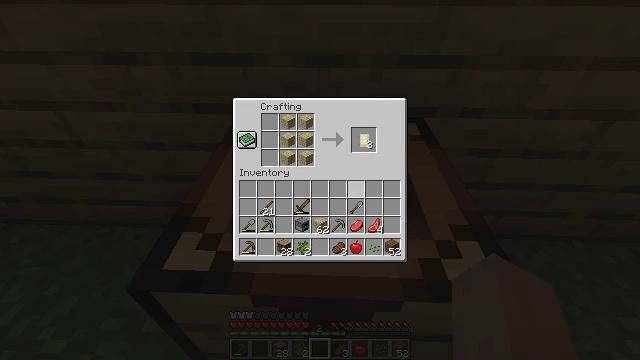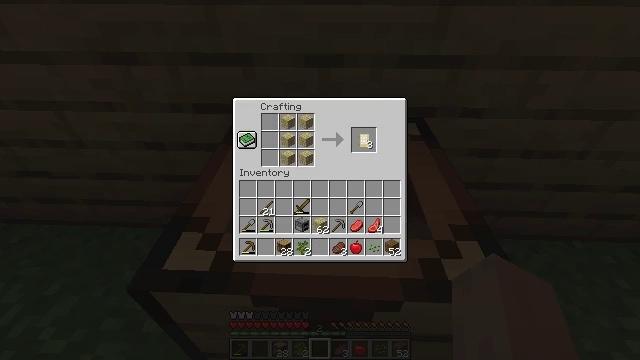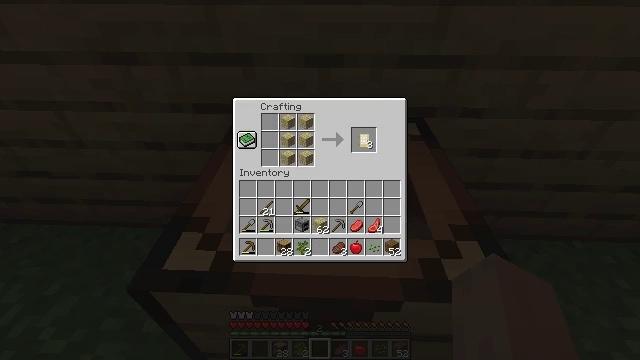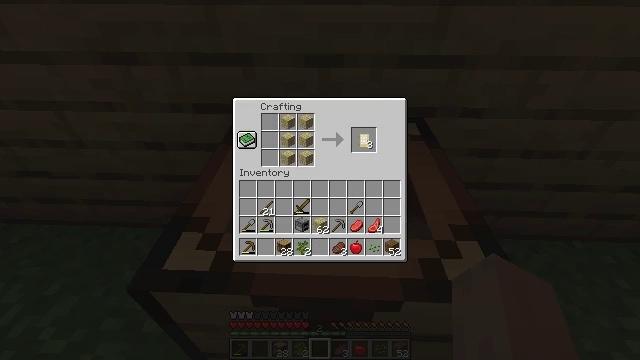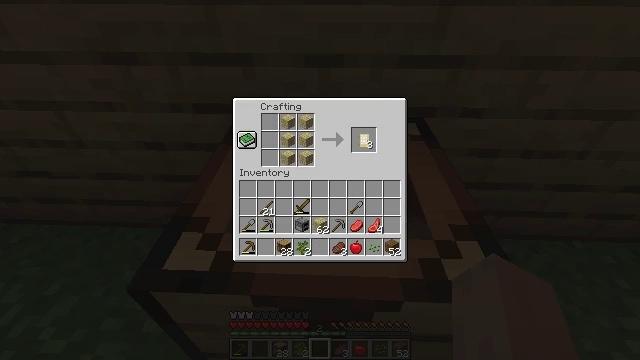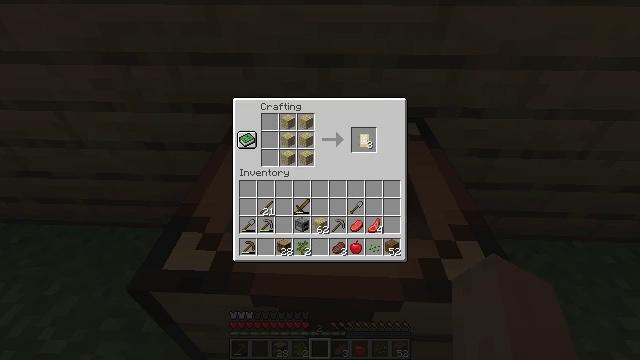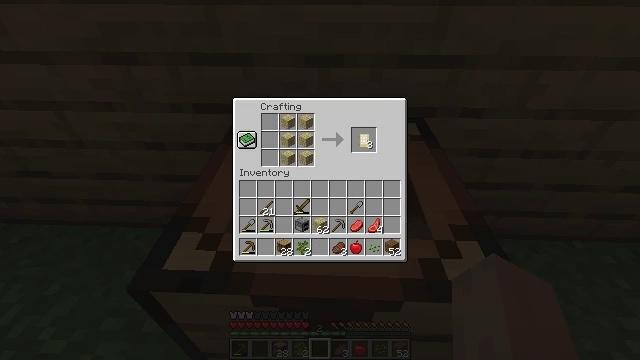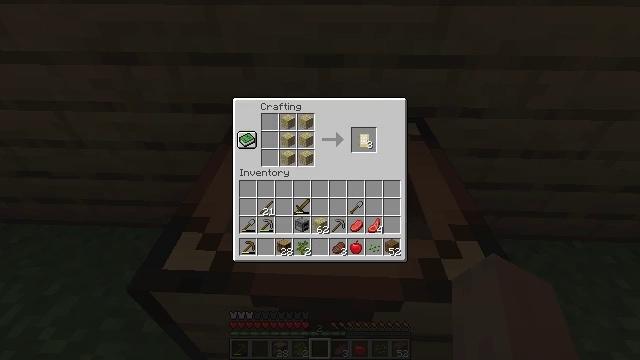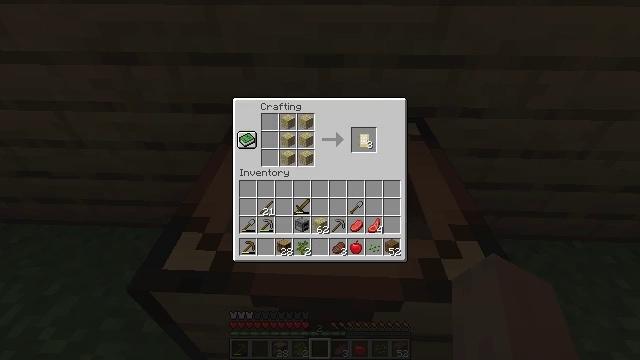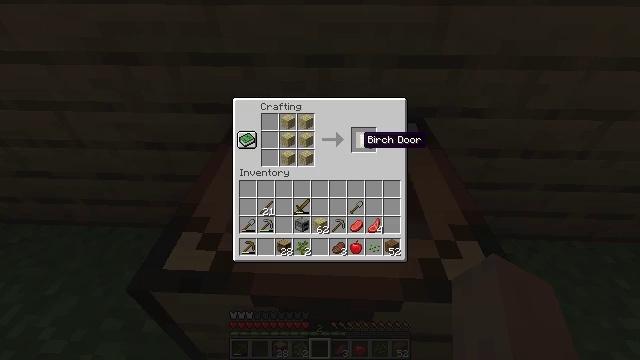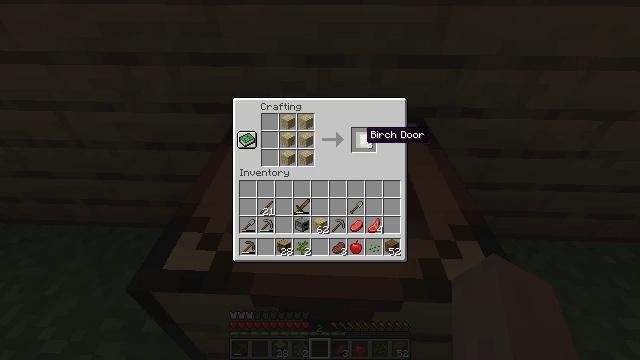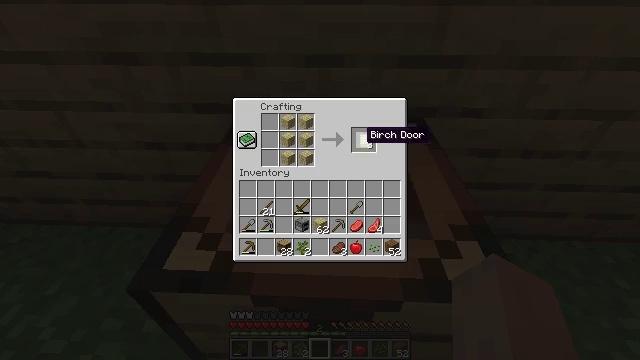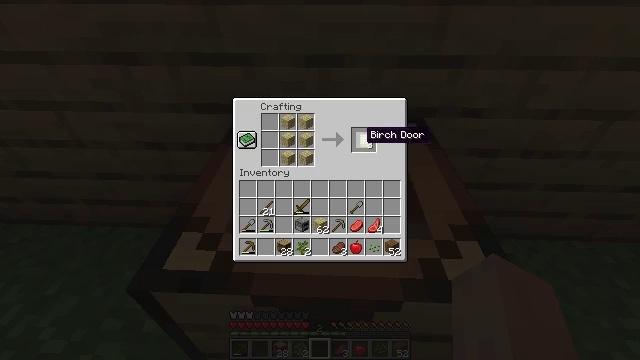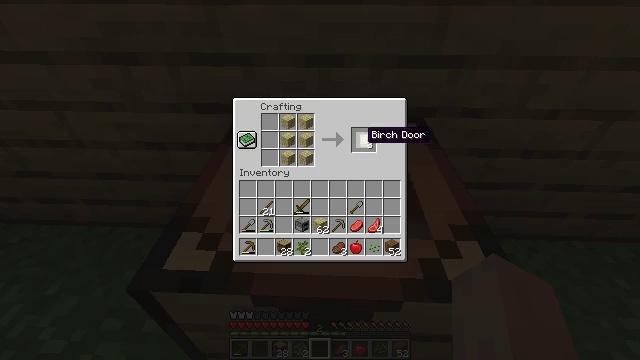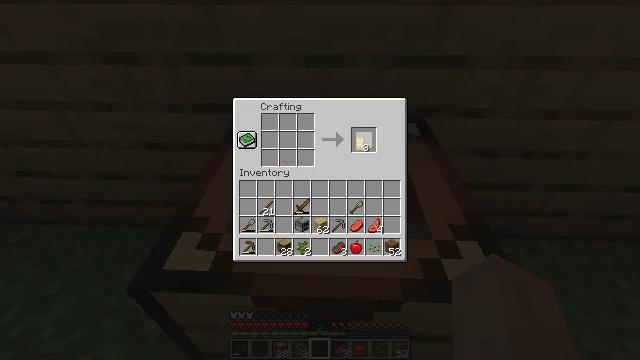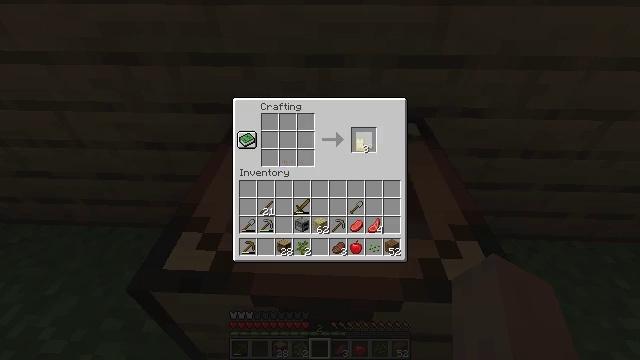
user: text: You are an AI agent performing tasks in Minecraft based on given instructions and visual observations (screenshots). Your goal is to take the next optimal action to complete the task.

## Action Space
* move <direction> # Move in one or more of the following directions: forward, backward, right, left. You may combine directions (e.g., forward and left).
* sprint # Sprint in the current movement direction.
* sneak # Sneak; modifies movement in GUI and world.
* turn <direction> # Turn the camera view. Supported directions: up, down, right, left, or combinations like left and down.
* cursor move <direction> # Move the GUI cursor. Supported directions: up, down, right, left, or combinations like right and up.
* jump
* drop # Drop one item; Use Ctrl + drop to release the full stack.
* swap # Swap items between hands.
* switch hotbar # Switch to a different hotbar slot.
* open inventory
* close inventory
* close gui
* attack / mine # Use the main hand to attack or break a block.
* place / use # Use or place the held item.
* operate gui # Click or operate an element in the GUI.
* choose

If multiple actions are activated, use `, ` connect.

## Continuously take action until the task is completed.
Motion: motion action
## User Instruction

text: Place birch planks in the crafting table to create a birch door.
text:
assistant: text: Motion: no_op
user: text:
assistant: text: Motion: no_op
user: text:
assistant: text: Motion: no_op
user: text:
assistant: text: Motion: no_op
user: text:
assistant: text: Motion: no_op
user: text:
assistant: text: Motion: no_op
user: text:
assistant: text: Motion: no_op
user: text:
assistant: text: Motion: no_op
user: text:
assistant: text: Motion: no_op
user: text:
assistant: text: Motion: no_op
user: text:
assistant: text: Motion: no_op
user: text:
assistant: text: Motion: no_op
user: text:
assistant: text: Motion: no_op
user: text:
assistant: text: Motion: no_op
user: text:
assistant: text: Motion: operate gui
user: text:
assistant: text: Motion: operate gui
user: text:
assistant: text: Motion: no_op
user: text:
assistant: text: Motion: no_op
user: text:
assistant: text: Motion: cursor move down
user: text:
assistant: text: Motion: no_op